Question: After collecting info from the following form:

What's the easiest way to piece together the two parts into a single date object in Ruby? (I wrote some crappy way to do this, and is curious if there is a cleaner method)
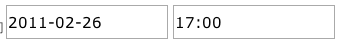
Answer: '''
require 'date'
date, time = %w(2011-02-26 17:00)
dt = DateTime.parse("#{date} #{time}:00")
dt.to_s # => 2011-02-26T17:00:00+00:00
'''
Note the assumption of UTC; you'll have to append your own time zone if needed.